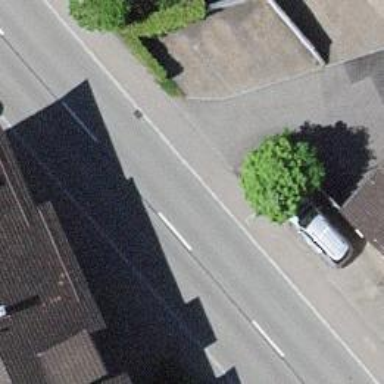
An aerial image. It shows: Secondary road with paved surface.